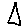
Label: triangle